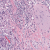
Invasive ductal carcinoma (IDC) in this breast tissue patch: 1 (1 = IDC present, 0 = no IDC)